Question: As per mentioned link <URL> :
My Logitech camera will stream I420 and RGB24 with Logitech driver .
But ,With the Microsoft UVC driver, camera should stream YUY2 and MJPG formats.
But still I am getting RGB24 type of data .
PFB the snap shot of the camera driver in my laptop
'''
I am new to the driver level side and don't know more about drivers .
'''
I am having Microsoft UVC driver got installed for camera ,
but still camera is streaming with RGB24 type of RAW data .
I am using Directshow to capture the camera data .
Is there any software/tool by which I can check the type of data from USB camera devices.
CAN YOU PLEASE COMMENT ON MY UNDERSTANDING !!
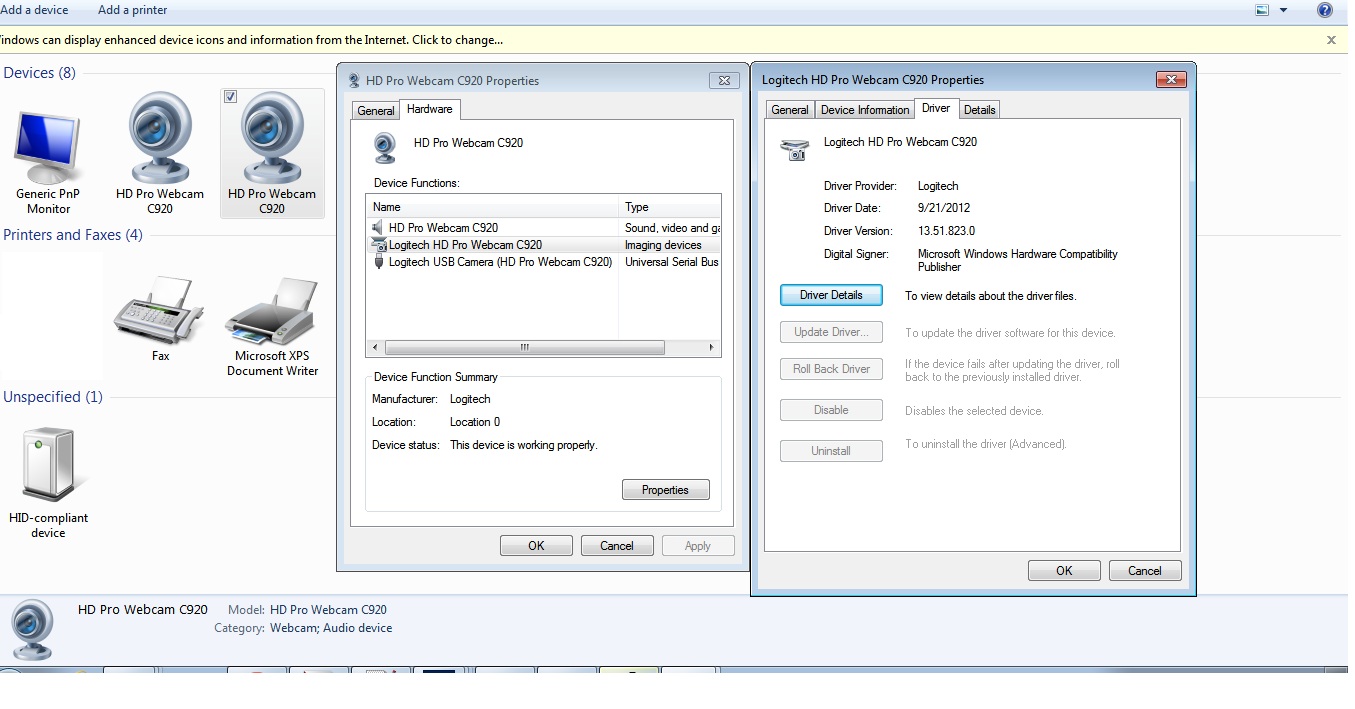
Answer: You can check camera capabilities using 'DirectShowCaptureCapabilities' tool:
- 'Win32'<URL>
The app gives a textual representation of capabilities available through DirectShow API, where you can get the information in question.
In particular, some output is presented <URL> output:
> - '.subtype': 'FourCC MJPG'- '.subtype': 'FourCC YUY2'
The lines above are taken from media types Motion JPEG and raw YUY2 respectively.